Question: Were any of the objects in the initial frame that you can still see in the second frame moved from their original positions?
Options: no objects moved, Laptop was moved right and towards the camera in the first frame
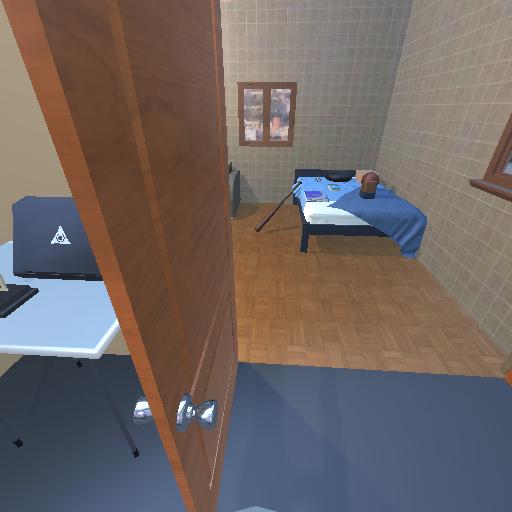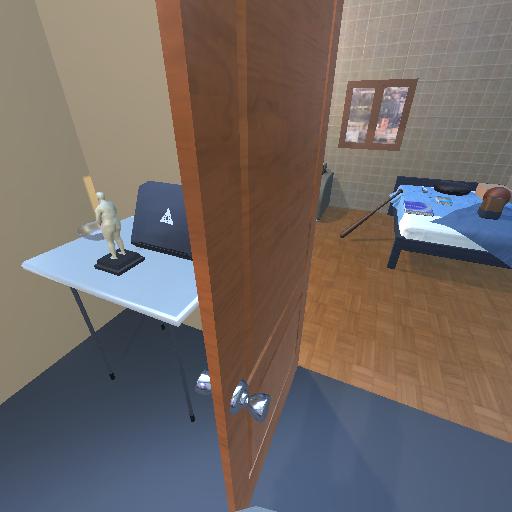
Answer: no objects moved